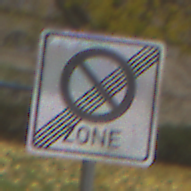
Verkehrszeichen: EndeEingeschraenktesHalteverbotZone
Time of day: MorningAfternoon
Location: Outdoor (Nature)
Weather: Overcast
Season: Autumn
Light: Natural